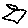
Label: hexagon